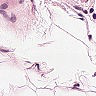
Metastatic tissue present: no